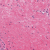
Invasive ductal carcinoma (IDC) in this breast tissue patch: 0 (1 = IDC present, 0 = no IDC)